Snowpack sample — Snodgrass Mountain, Crested Butte, Colorado (2/4/25, 12:06 PM MST)
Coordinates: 38.923, -106.968
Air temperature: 35 °F
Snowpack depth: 80 cm
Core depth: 80 cm
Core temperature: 32 °F
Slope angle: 14°, slope face: 78°
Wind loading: low
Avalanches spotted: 0
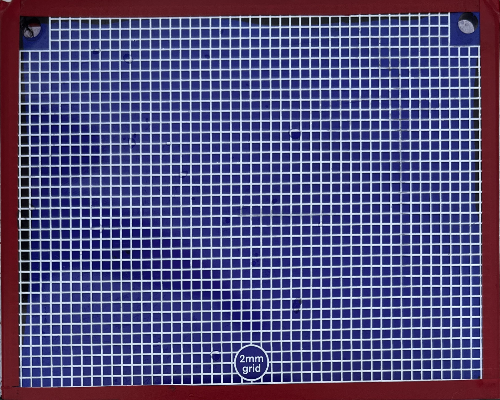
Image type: profile
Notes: No avalanches nearby, unusually warm weather for the last month reported by residents, Collected 25 yards from treeline